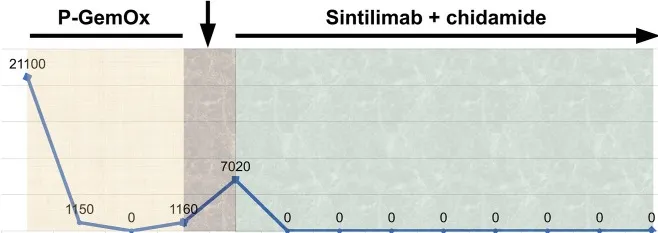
Treatment process and the changes of plasma EBV-DNA titers.
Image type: pathology (immunostaining)